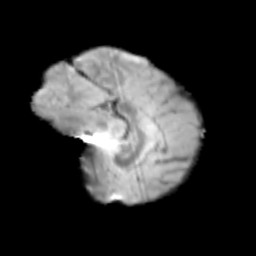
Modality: T2w
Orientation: sagittal
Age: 12
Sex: female
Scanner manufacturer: siemens
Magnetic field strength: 3 T
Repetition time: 3.8 s
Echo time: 0.07 s